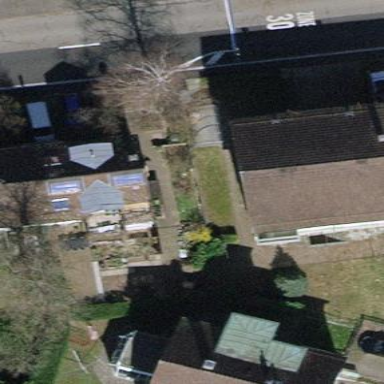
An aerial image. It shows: Gabled roof house.